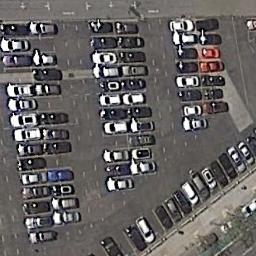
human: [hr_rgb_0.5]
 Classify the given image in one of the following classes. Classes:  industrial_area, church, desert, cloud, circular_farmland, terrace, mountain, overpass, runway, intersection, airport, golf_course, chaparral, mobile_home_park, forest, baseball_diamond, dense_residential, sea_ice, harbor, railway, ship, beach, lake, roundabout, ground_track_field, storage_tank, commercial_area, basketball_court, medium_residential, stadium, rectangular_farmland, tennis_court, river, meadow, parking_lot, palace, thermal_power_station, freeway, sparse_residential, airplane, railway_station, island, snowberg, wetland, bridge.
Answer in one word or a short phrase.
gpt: parking_lot